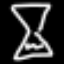
Label: hourglass